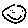
Label: smiley face